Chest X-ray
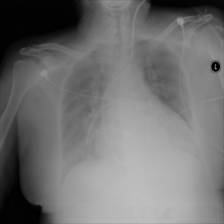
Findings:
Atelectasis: negative
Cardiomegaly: negative
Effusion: negative
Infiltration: negative
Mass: negative
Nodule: negative
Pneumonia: negative
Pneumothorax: negative
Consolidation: negative
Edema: positive
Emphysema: negative
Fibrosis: negative
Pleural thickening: negative
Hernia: negative